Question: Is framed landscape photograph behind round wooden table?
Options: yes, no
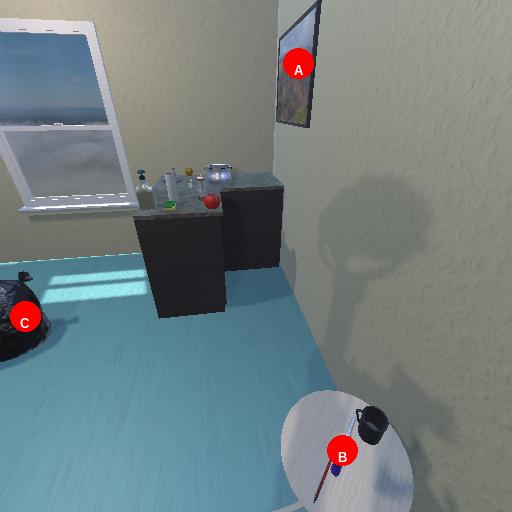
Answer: yes